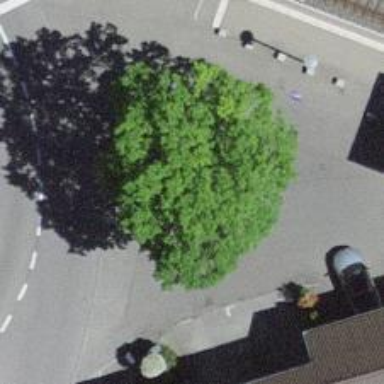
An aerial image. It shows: Post box is visible.